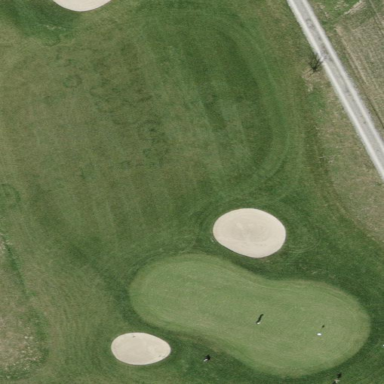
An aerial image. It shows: Grassy golf fairway.